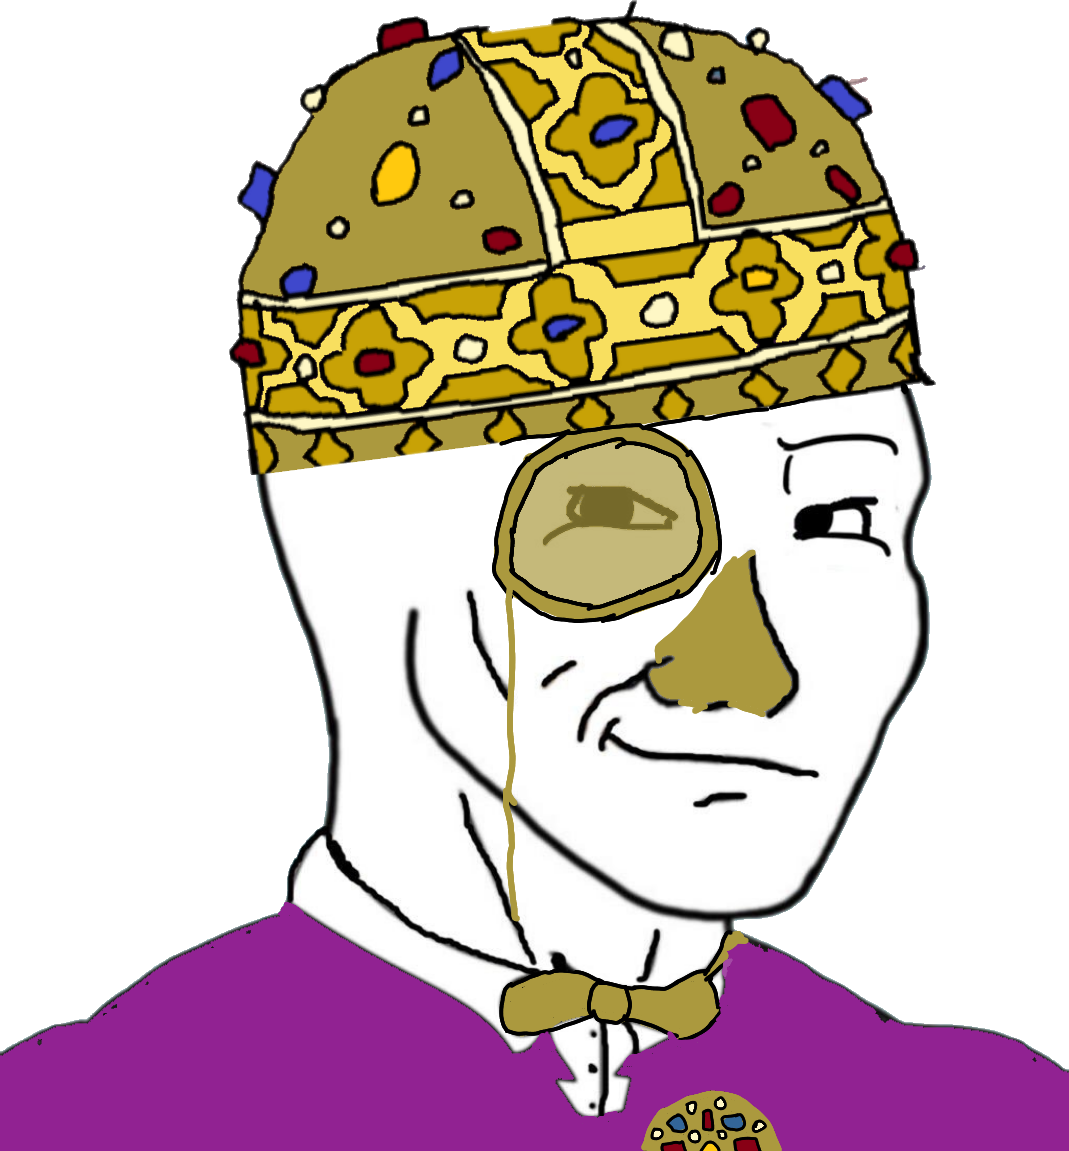
Label: 5_Smugjak